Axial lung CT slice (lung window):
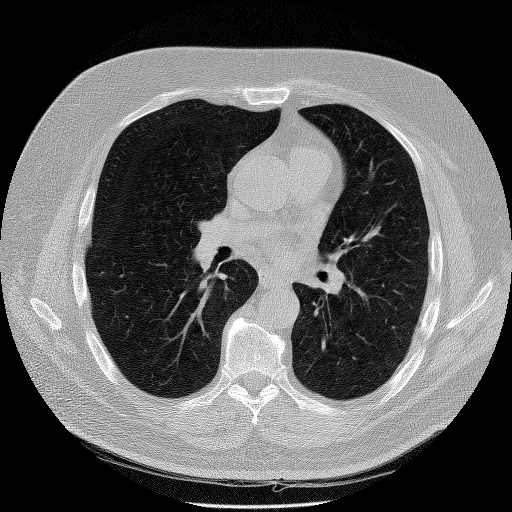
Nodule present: no